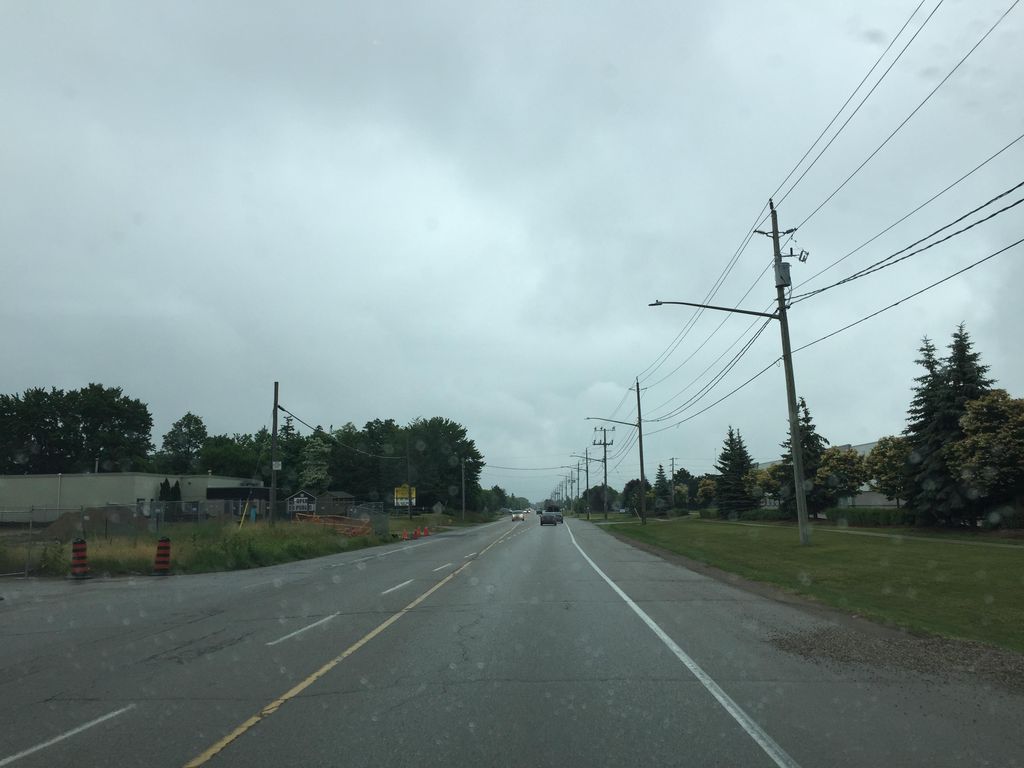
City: kitchener-waterloo